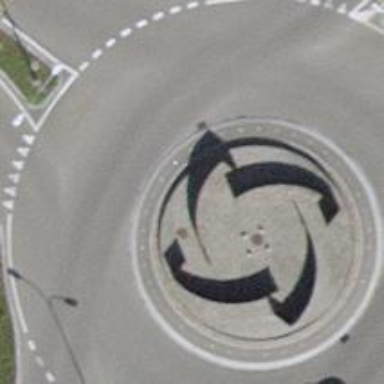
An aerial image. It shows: Secondary road made of asphalt leading to roundabout.